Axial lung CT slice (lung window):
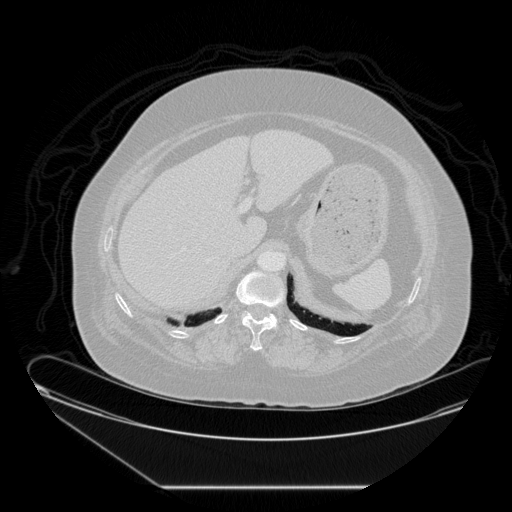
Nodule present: no